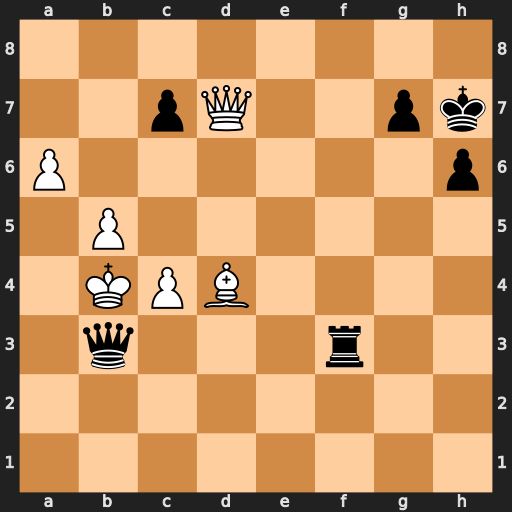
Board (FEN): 8/2pQ2pk/P6p/1P6/1KPB4/1q3r2/8/8
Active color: w
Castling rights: -
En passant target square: -
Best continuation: Kc5 Rg3 Kc6 Qxc4+ Kb7 Rg5 b6